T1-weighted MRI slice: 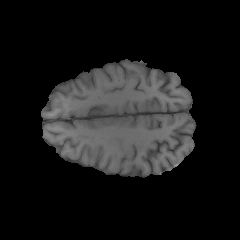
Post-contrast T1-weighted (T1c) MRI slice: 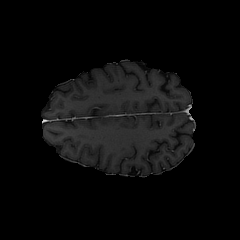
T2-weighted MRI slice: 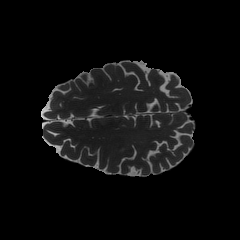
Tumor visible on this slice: no